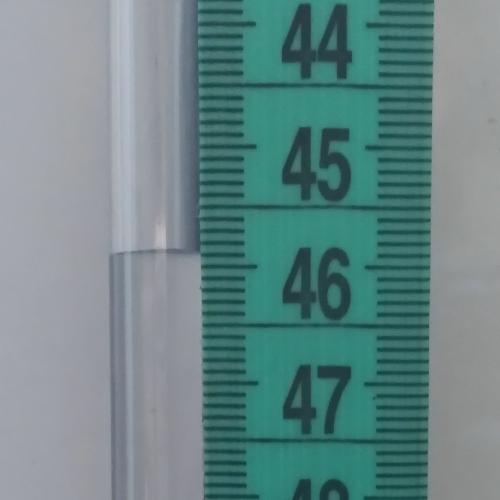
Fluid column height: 45.9 cm